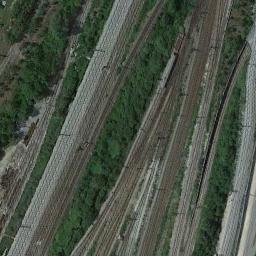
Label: railway